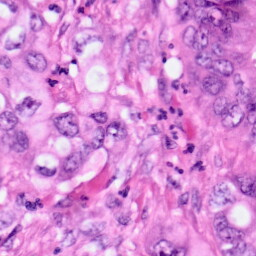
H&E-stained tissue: Pancreatic